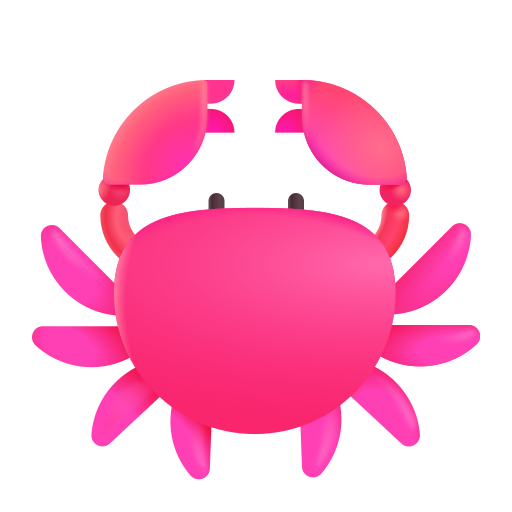
crab color